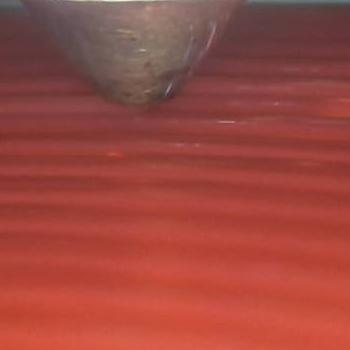
Flow rate: 84%